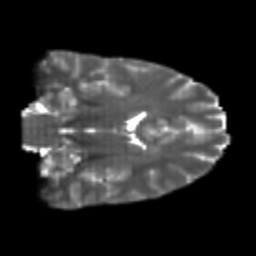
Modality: T2w
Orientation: coronal
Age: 22
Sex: male
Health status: healthy
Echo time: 0.074 s